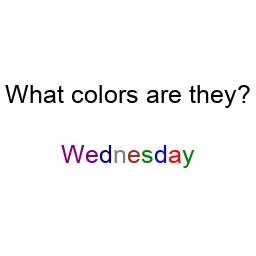
Color: purple, purple, navy, gray, brown, green, blue, red, green
Background color: white
Question text color: black